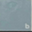
Piece: xx